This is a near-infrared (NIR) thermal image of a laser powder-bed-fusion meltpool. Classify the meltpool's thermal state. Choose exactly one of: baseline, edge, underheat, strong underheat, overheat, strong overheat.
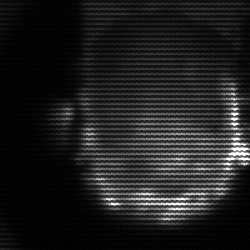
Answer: baseline